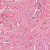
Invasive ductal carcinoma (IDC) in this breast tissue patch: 0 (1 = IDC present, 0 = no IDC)